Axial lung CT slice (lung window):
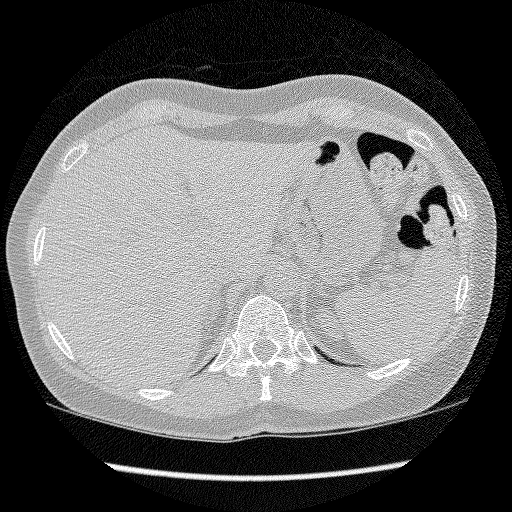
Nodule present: no